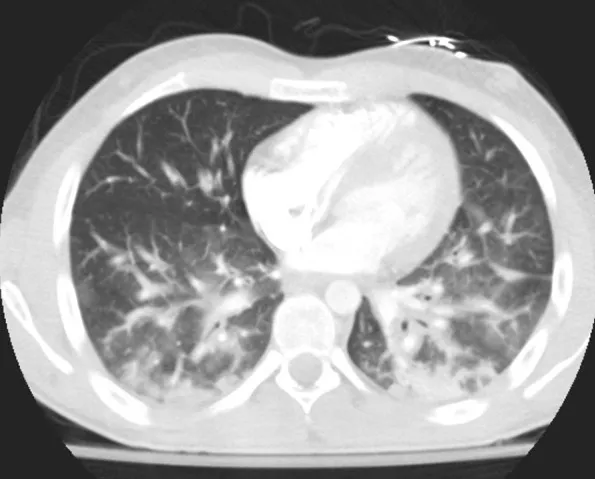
High resolution coronal view of lungs through the lung window showing bilateral intralobular septal thickening with ground glass opacities, bronchial wall thickening and consolidative opacities.
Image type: radiology (ct)